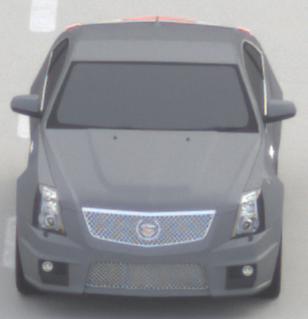
Make: Cadillac
Model: CTS-V
Detailed model: CTS-V (II) Limousine
Model produced from: 2008/11
Model produced until: 2010/12
Doors: 4
Color: gray
Road condition: dry road
Daytime: morning or afternoon
Contrast: low contrast